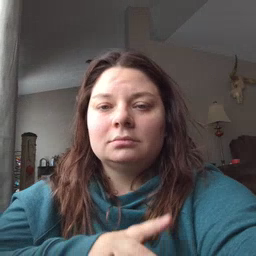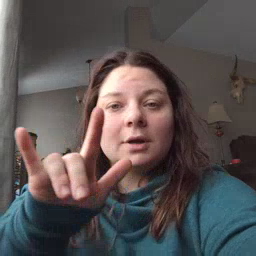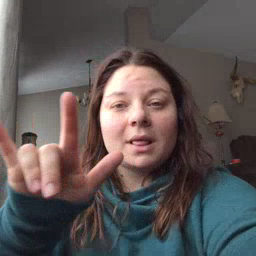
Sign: airplane